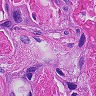
Metastatic tissue present: yes